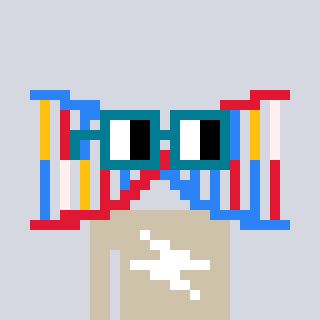
a pixel art character with square dark green glasses, a dna-shaped head and a bege-colored body on a cool background